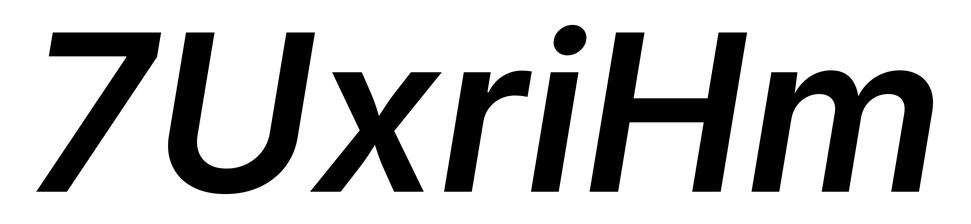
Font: Inter-Italic_SemiBold_Italic